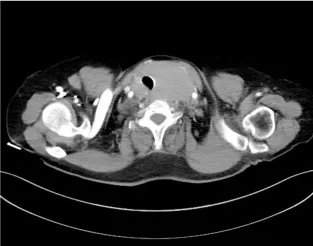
Preoperative imaging images. (D) Computed tomography imaging demonstrates significant enlargement of the thyroid gland, resulting in evident compression and displacement of the trachea.
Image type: radiology (ct)